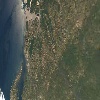
Label: land